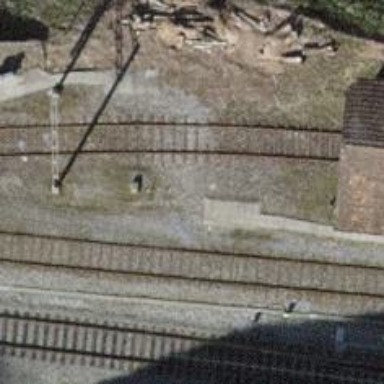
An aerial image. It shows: Railway yard with one track in service.